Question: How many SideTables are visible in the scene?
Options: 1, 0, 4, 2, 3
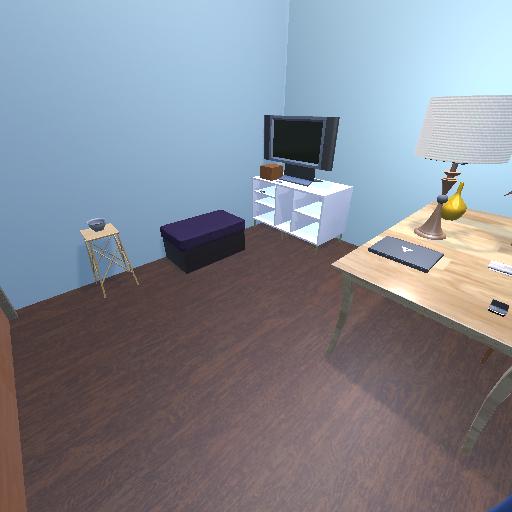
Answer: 1